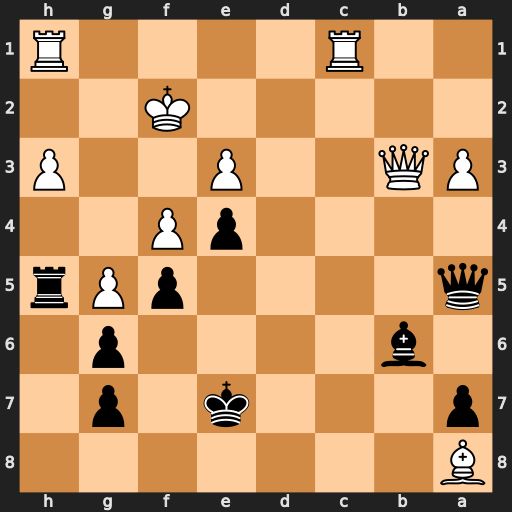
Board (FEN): B7/p3k1p1/1b4p1/q4pPr/4pP2/PQ2P2P/5K2/2R4R
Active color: b
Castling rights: -
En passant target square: -
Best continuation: Qd2+ Kf1 Qxc1+